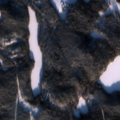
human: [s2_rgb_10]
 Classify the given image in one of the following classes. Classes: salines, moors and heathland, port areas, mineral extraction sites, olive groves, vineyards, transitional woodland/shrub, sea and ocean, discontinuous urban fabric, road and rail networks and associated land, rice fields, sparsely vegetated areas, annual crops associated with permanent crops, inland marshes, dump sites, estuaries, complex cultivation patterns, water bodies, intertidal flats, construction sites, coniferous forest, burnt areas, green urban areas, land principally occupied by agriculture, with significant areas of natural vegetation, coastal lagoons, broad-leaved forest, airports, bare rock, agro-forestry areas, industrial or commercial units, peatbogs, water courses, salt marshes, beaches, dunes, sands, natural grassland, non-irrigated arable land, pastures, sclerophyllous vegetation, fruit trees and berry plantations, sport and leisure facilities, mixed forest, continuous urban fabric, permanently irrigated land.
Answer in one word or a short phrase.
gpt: land principally occupied by agriculture, with significant areas of natural vegetation, coniferous forest, mixed forest